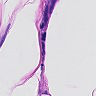
Metastatic tissue present: yes